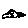
Label: car